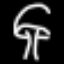
Label: mushroom